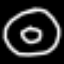
Label: donut